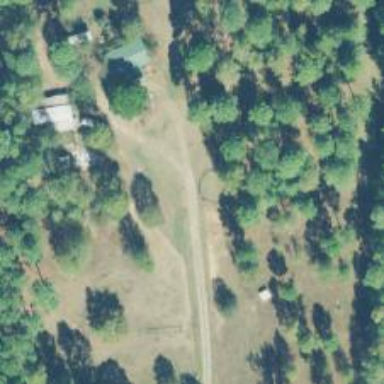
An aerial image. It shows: Driveway leading to service road.